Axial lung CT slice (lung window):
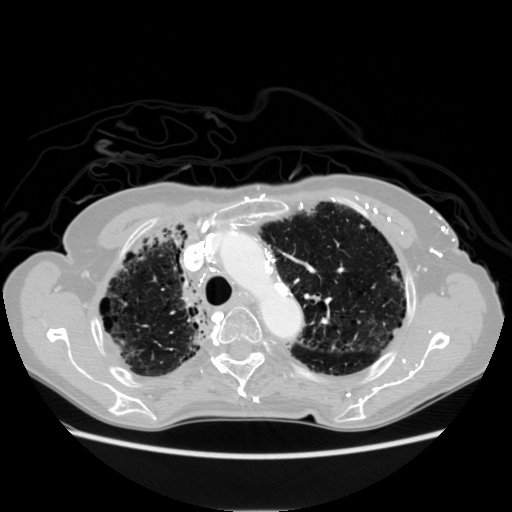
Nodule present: no